Question: I have problem with 'GROUP BY' statement.
I have a table TEST:

And I want to execute following select statement:
'''
select sum(a)
from TEST
group by a+b
'''
Here is the result:
'''
SUM(A)
3
1
3
'''
It works, but I have no idea why. What expression a+b does with 'GROUP BY' statement?
Thanks.
//edit, sorry for that huge image. I will change it
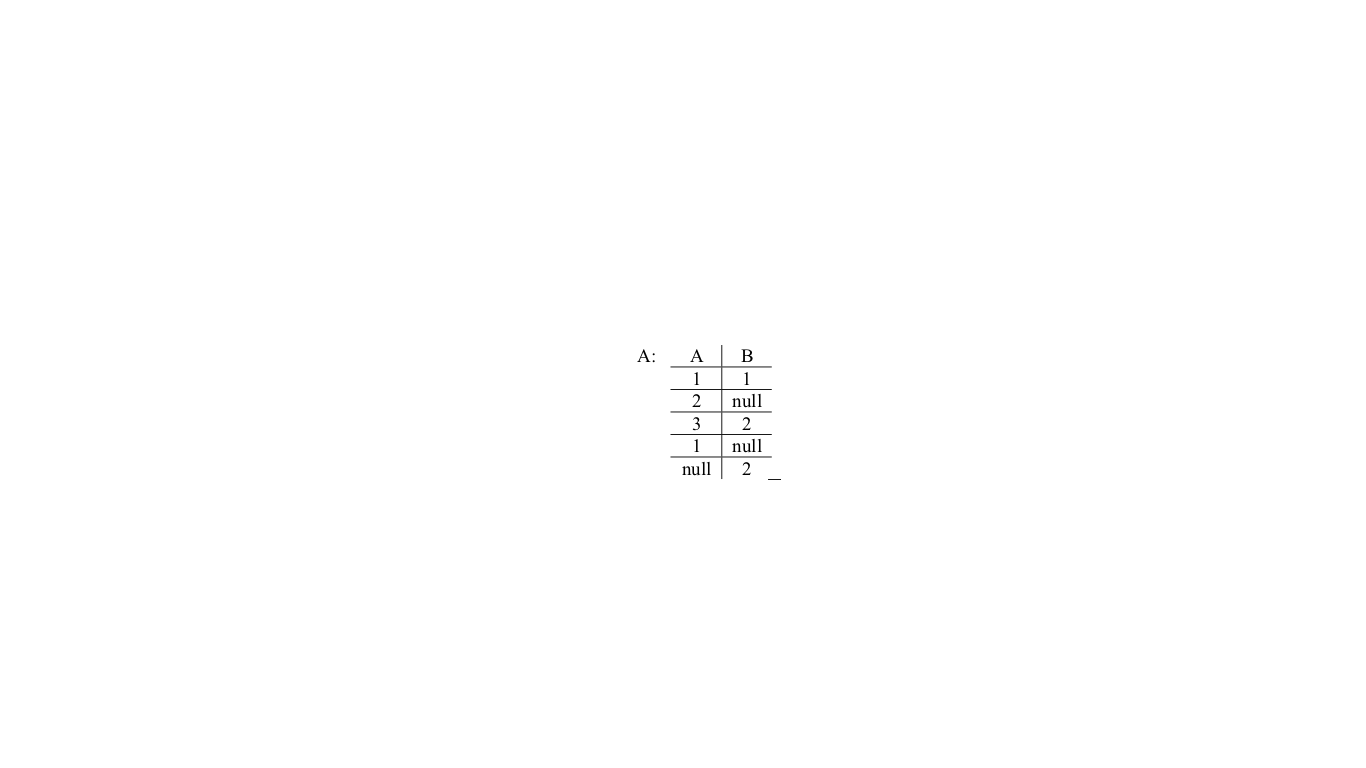
Answer: Try this... 'SELECT 2 + NULL' and see what you get.
The answer isn't '2', it's 'NULL'.
So, using your example data...
'''
A | B | A+B
-----+-----+-----
1 | 0 | 1
2 | NULL| NULL
3 | 2 | 5
1 | NULL| NULL
NULL| 2 | NULL
'''
The sum of 'A' where 'A+B' is 'NULL' is... '3'
The sum of 'A' where 'A+B' is '1' is...... '1'
The sum of 'A' where 'A+B' is '5' is...... '3'
You can circumvent this using 'COALESCE(a, 0) + COALESCE(b, 0)'